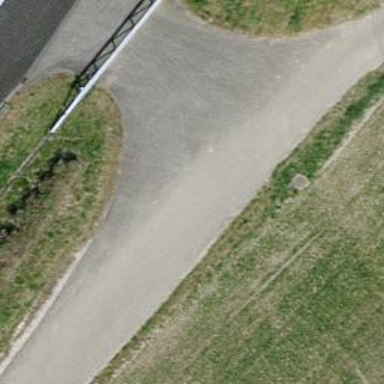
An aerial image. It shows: Asphalt track with grade1 tracktype.